Question: I have a CSS class which outputs a line after a title

This works in Safari and Chrome but in Firefox the line is not appearing.
My Code:
'''
.sidebar h2 {
color: #f7f7f7;
width: 100%;
font-size: 24px;
position: relative;
}
.sidebar h2 span {
background-color: #40d1b0;
padding-right: 2px;
}
.sidebar h2::after {
content:"";
position: absolute;
bottom: 0;
left: 0;
right: 0;
height: 0.22em;
border-top: 1px solid rgba(0,0,0,0.10);
z-index: -1;
}
<h2><span>Show</span></h2>
'''
The container div has a class of 'Sidebar'
## EDIT
JSFiddle as requested
<URL>
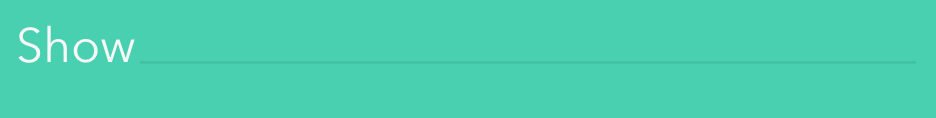
Answer: The problem is the 'z-index', put a lower 'z-index' to the sidebar class, so it won't be hidden anymore.
Here is a new <URL>, I have just simply put 'z-index: -2;' to the '.sidebar' selector.
In CSS3 'after' is not a pseudo-class but a pseudo-element, and there is a new notation for it: '::after' (however the old notation still works)